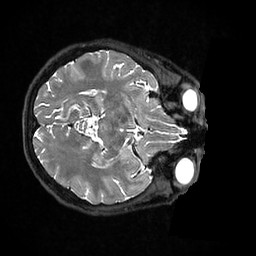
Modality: T2w
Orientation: axial
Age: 51
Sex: female
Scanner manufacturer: ge
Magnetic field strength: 3 T
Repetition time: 3.202 s
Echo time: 0.06562 s